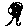
Label: tree